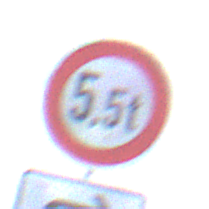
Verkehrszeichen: TatsaechlicheMasse
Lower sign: RichtungsangabeDurchPfeile5
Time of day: SunriseSunset
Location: Outdoor (Nature)
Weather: PartlyCloudy
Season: NotSpecified
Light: Natural